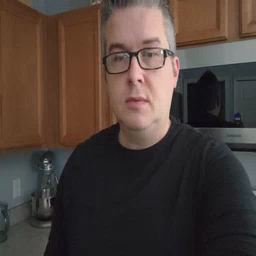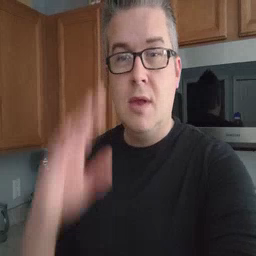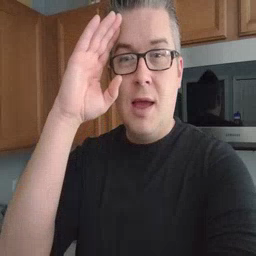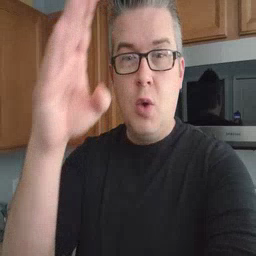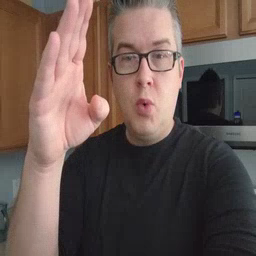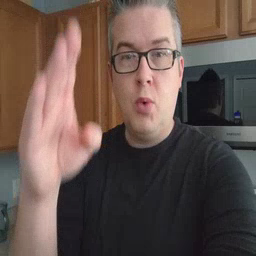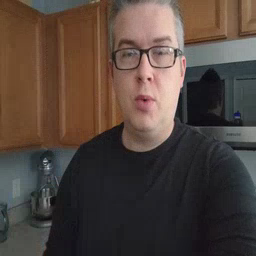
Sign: hello